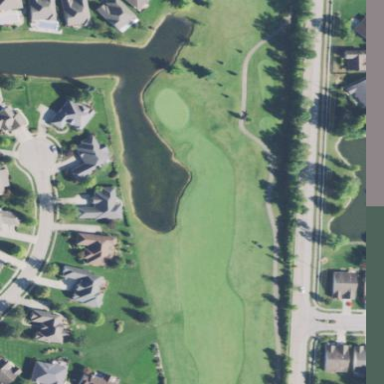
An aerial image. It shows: Grassy area designated as golf fairway.